You are looking at the continuous-wavelet transform of a rotating shaft's vibration signal. Diagnose the rotating machine from this image, choosing from: normal, misalignment, unbalance, looseness.
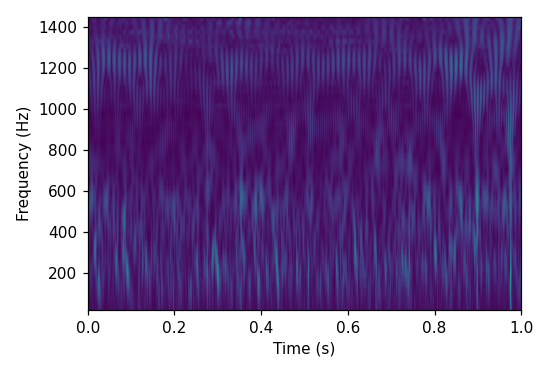
Answer: normal